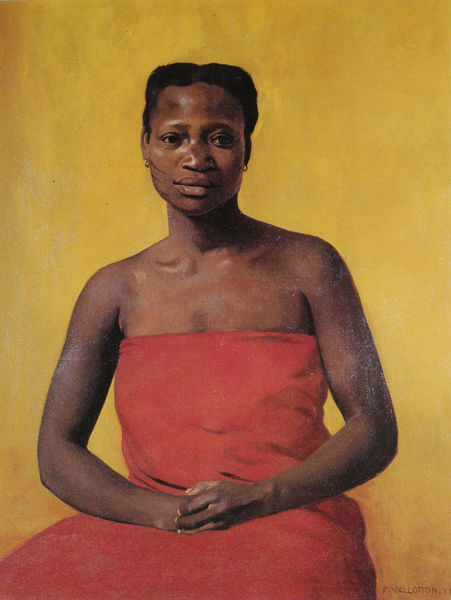
Titel: Sitzende Negerin
Künstler: Félix Vallotton
Institution: (Privatsammlung)
Schlagwörter: gemälde, nackt, gelb, sitzen, braun, finger, frau, hintergrund, kleid, mund, nase, ohrring, schwarz, stirn, blick, rot, tuch, malerei, wand, arm, augen, bildnis, hände, portrait, porträt, signatur, öl, haare, halbfigur, sitzend, ohrringe, lippen, schulter, schultern, afrika, barun, sitzende, realistisch, sitzt, nachdenklich, seitenlicht, afrikanerin, dunkelhäutige, farbige, fotorealismus, maximalpigmentierte, neger, paul gaughin, schulterfrei, schwarze, südländerin, südsee, porrait, schlüsselbein, nakct, trägerlos, negerin